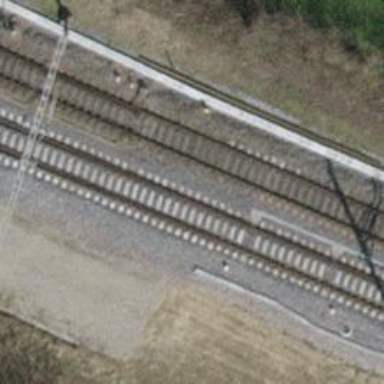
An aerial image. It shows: Railway junction.